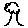
Label: tree